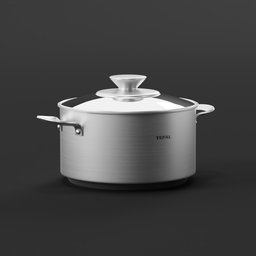
Label: tools